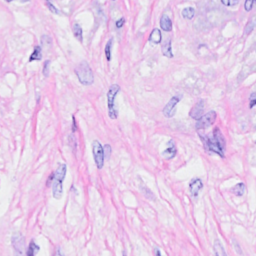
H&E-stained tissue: Breast